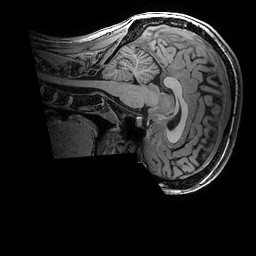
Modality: T1w
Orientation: sagittal
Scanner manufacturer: ge
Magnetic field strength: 3 T
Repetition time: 0.007 s
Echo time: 0.00342 s